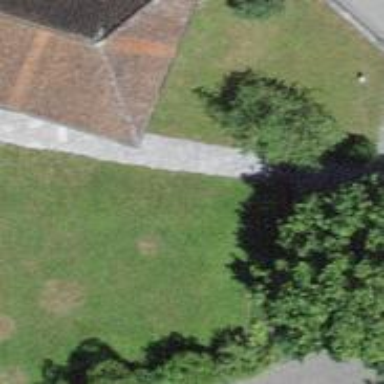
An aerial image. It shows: Red bench.